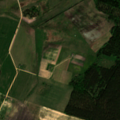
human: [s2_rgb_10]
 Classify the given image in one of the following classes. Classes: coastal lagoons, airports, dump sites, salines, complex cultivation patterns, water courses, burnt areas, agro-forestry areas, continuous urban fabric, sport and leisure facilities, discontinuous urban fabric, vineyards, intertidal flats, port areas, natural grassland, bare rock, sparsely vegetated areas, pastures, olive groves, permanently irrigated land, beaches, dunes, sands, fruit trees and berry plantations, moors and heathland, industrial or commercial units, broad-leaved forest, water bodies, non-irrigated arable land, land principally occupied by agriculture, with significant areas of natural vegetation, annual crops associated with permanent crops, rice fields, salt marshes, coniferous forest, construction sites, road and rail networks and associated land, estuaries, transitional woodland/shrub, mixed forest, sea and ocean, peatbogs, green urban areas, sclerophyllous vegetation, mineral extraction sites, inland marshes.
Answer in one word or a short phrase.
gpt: non-irrigated arable land, pastures, coniferous forest, transitional woodland/shrub